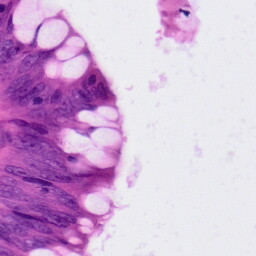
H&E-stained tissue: Colon